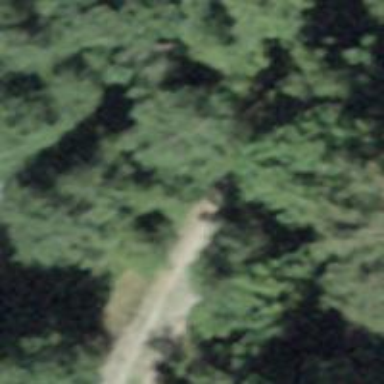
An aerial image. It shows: Gravel track road.